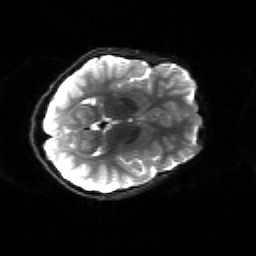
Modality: sbref
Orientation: axial
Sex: female
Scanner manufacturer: siemens
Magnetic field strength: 3 T
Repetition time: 5 s
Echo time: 0.071 s